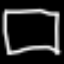
Label: square